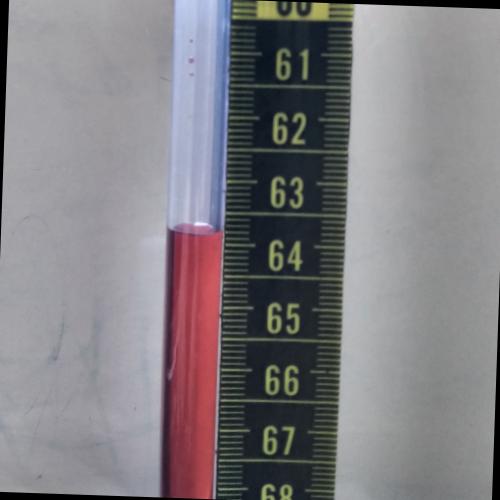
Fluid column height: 63.8 cm